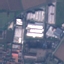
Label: Industrial